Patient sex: F
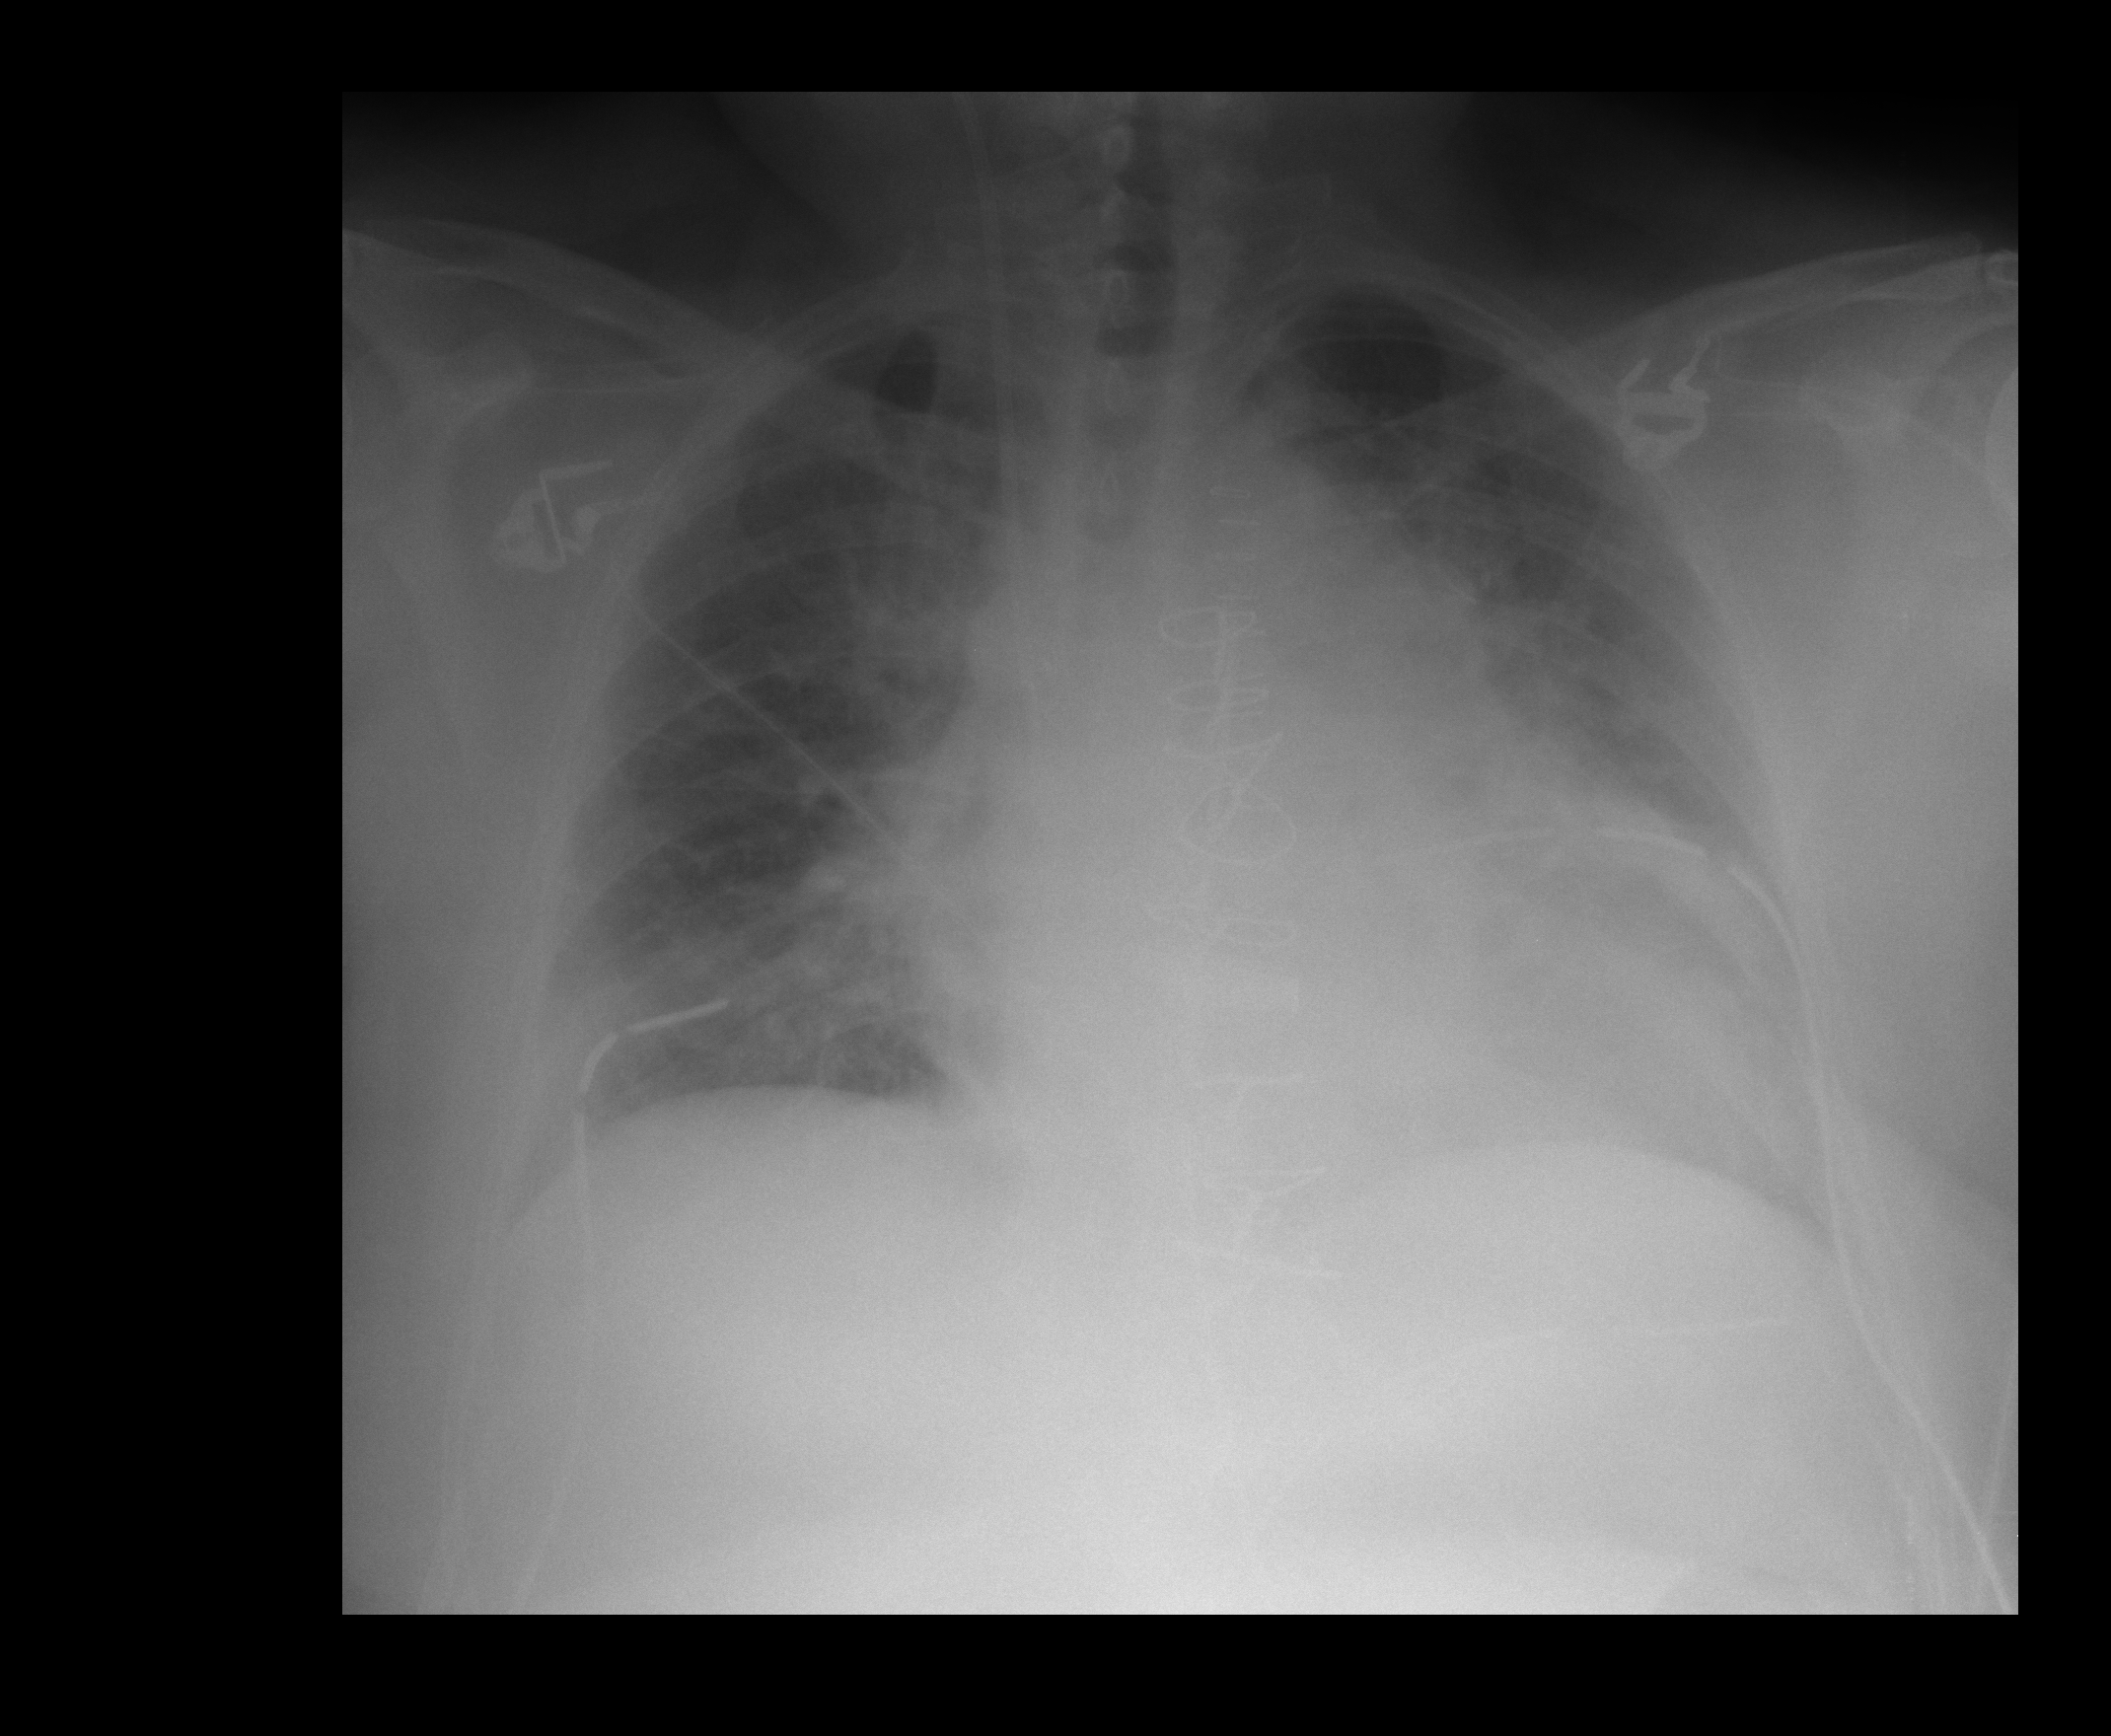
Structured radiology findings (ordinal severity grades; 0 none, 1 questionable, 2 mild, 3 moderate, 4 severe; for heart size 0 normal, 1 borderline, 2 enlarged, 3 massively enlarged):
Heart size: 2
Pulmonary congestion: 3
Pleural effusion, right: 0
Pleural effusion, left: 1
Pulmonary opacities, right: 0
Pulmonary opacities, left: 0
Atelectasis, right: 2
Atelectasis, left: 1